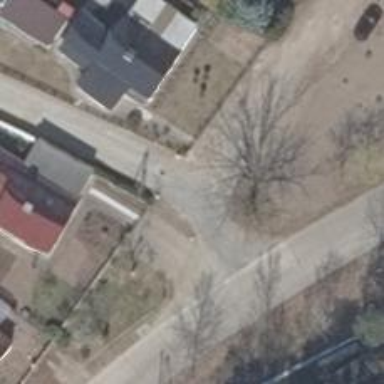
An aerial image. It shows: Residential road.